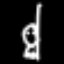
Label: frog